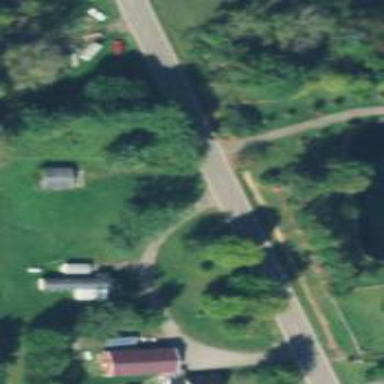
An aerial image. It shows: Secondary road.